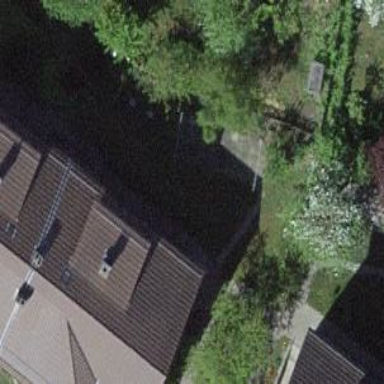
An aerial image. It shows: Gabled roof house.